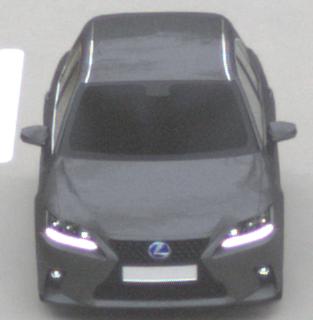
Make: Lexus
Model: CT 200h
Detailed model: CT (A10)
Model produced from: 2014/03
Model produced until: 2017/10
Doors: 5
Color: gray
Road condition: dry road
Daytime: midday
Contrast: low contrast